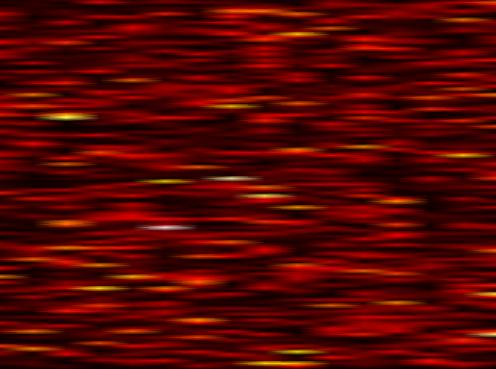
Label: FBMC